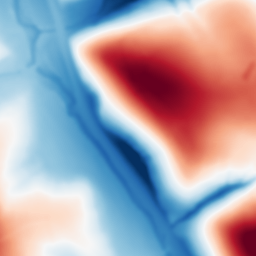
Category: multiscale
Decomposition family: dog_multiscale
Decomposition parameters: sigma_ratio: 2
n_scales: 5
base_sigma: 2
Upsampling method: sinc_blackman
Upsampling parameters: scale: 4
kernel_size: 16
Upsampling scale: 4